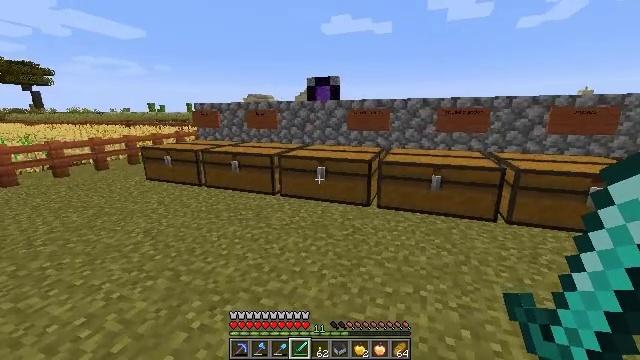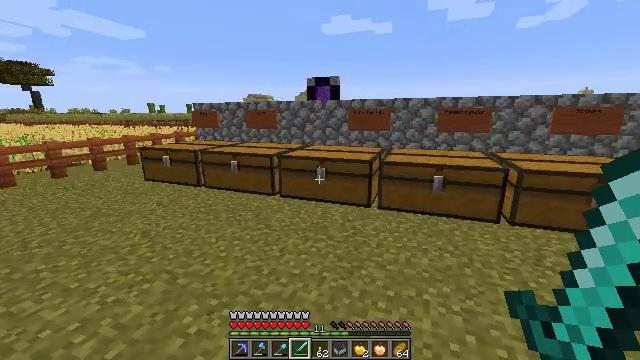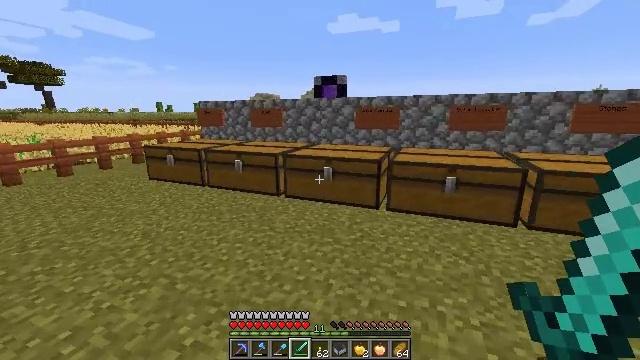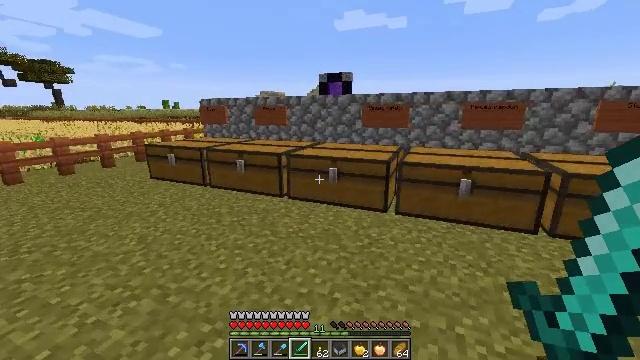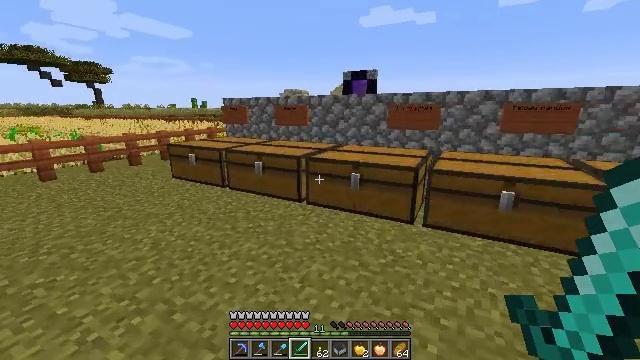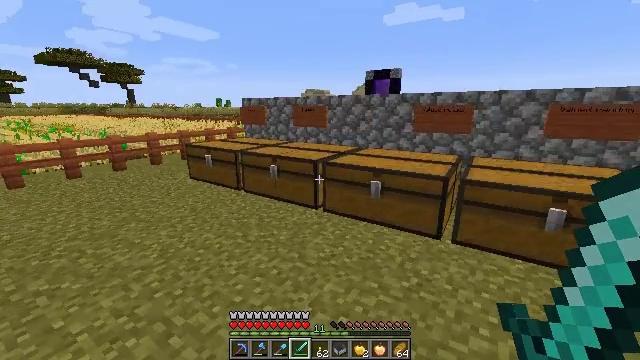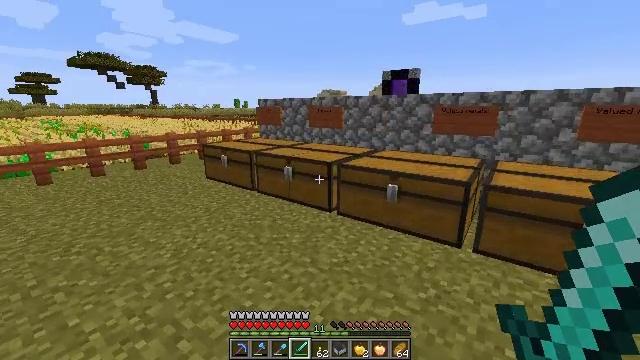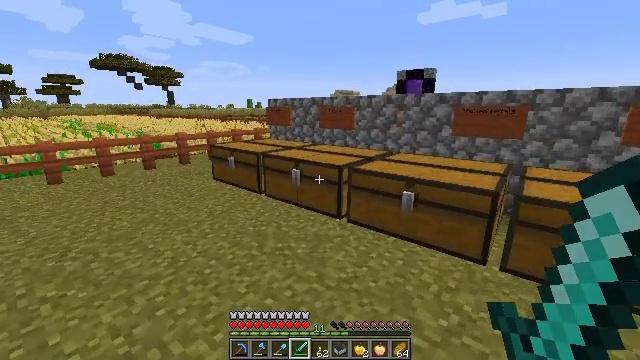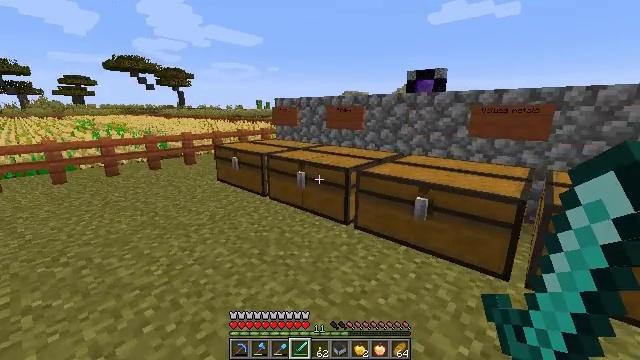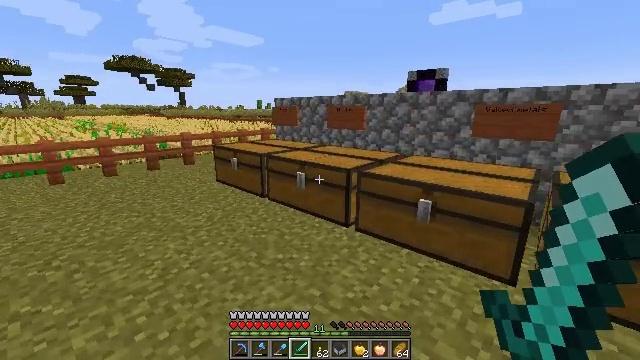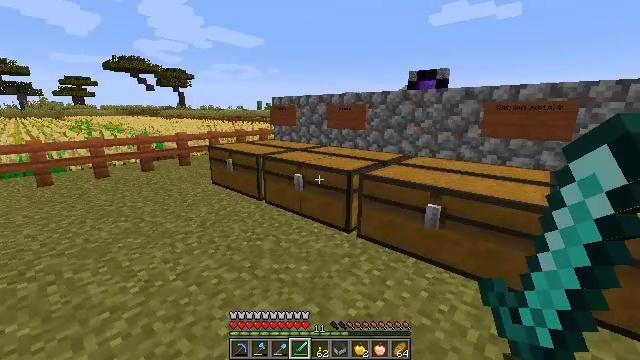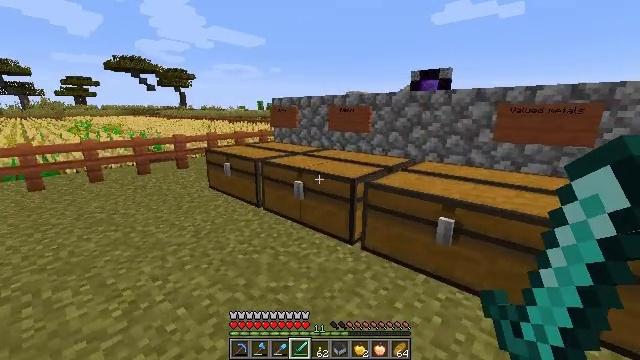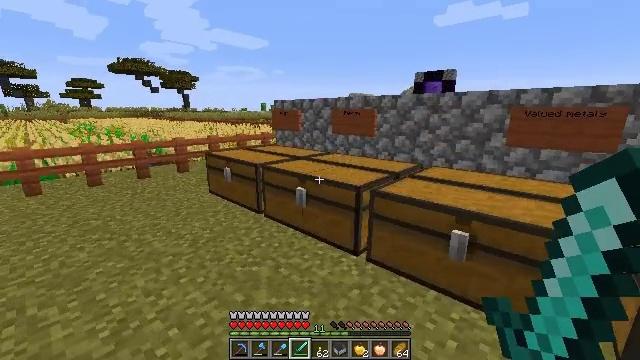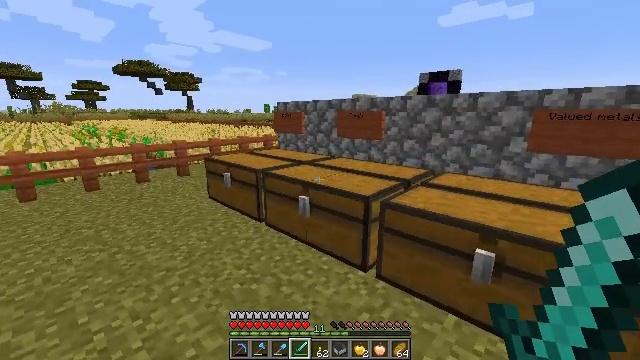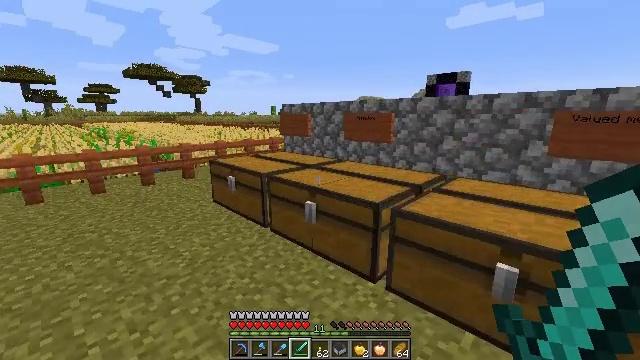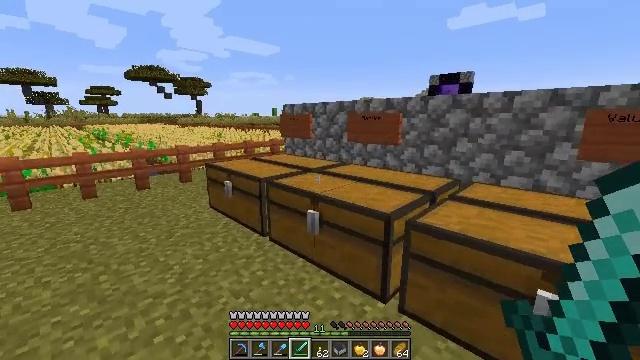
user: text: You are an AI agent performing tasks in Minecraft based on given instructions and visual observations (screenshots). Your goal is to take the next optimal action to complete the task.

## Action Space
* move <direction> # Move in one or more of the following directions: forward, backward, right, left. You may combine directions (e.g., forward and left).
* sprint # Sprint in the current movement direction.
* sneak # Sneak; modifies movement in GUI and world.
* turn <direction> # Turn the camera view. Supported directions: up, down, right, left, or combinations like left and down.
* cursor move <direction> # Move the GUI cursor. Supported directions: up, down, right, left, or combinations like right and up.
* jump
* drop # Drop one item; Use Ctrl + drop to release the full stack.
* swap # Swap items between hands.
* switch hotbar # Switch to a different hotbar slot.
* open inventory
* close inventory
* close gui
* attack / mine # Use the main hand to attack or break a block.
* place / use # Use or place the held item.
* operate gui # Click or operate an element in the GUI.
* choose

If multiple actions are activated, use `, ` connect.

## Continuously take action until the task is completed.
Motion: motion action
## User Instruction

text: Drop a stone.
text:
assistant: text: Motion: move forward
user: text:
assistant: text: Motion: move forward, turn left
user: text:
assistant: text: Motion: move forward, turn left
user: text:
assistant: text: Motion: move forward, turn left
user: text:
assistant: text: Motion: move forward, turn left
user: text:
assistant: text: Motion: move forward, turn left
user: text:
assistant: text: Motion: move forward, turn left
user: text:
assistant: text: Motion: move forward, turn left
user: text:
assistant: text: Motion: move forward
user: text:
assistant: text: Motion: move forward
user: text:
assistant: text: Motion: move forward
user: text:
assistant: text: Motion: move forward
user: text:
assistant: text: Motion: move forward
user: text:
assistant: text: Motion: move forward, turn left
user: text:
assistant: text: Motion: move forward
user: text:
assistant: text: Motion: move forward
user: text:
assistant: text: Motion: move forward
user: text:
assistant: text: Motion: move forward
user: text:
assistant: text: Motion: move forward
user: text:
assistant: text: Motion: move forward
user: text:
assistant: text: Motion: move forward
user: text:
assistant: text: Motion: move forward
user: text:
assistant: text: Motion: move forward
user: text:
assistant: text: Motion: move forward
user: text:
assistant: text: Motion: move forward
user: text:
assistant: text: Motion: move forward
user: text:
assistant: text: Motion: no_op
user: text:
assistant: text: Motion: no_op
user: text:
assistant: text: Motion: no_op
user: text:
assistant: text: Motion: no_op